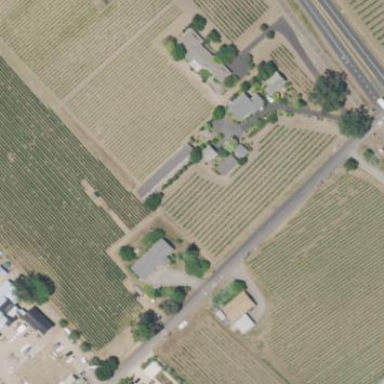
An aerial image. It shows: Vineyard growing wine grapes.